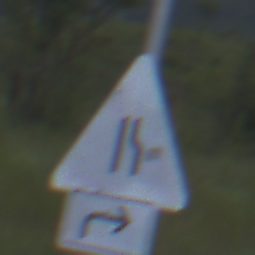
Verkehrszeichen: EinseitigVerengteFahrbahnRechts
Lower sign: RichtungsangabeDurchPfeile5
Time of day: SunriseSunset
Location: Outdoor (Nature)
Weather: PartlyCloudy
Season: NotSpecified
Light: Natural